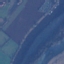
Label: River